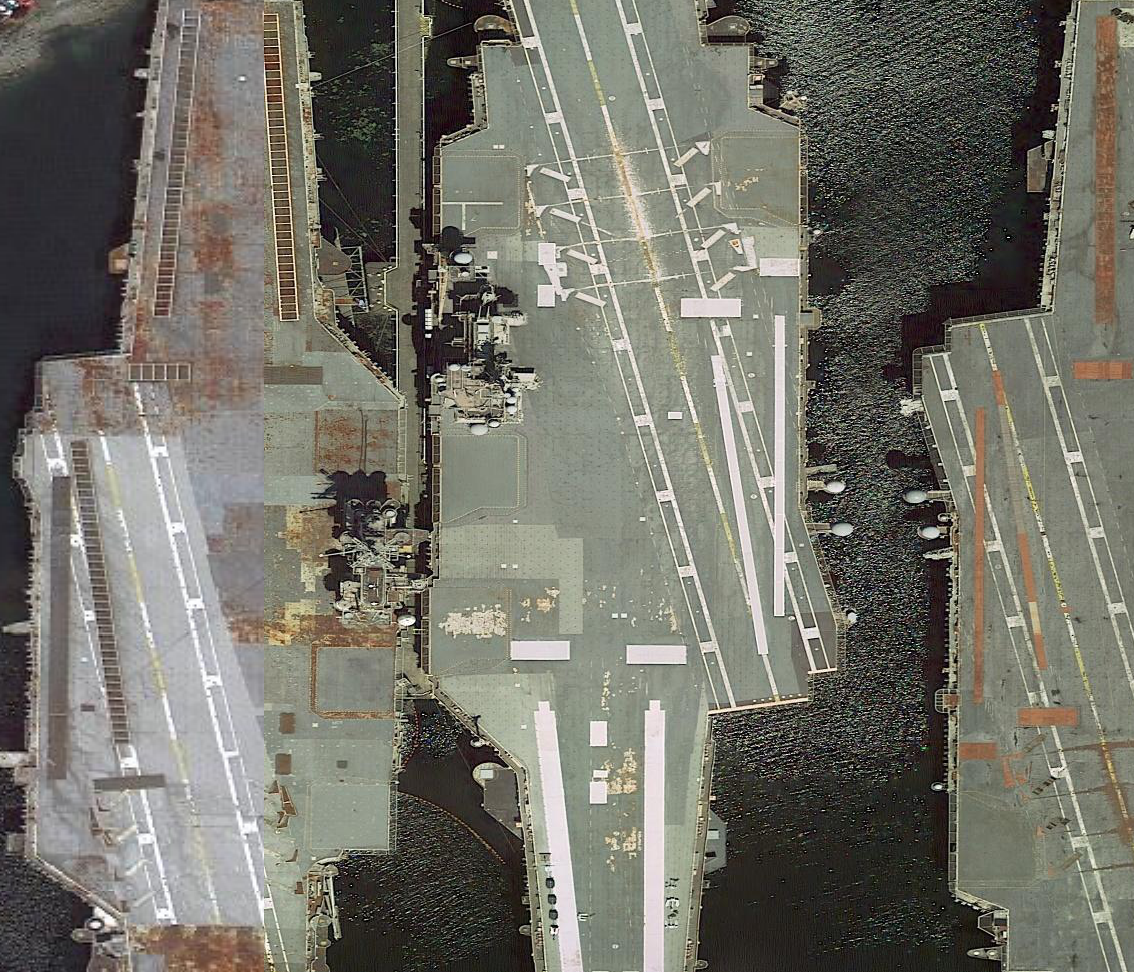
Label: aircraft_carrier